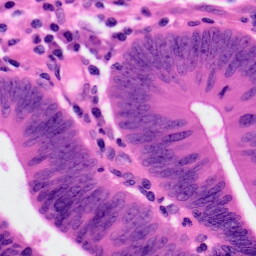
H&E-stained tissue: Colon